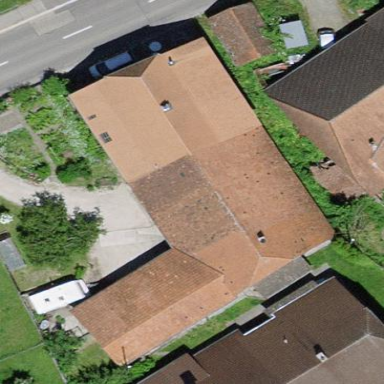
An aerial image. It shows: Farm building.